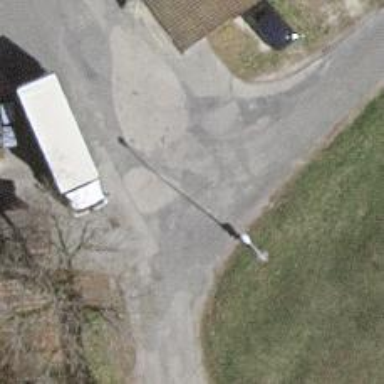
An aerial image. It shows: Unclassified road with paved surface.